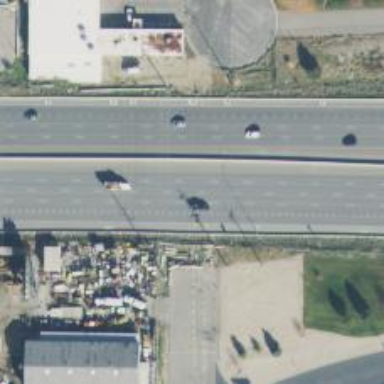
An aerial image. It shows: Asphalt motorway marked as expressway.